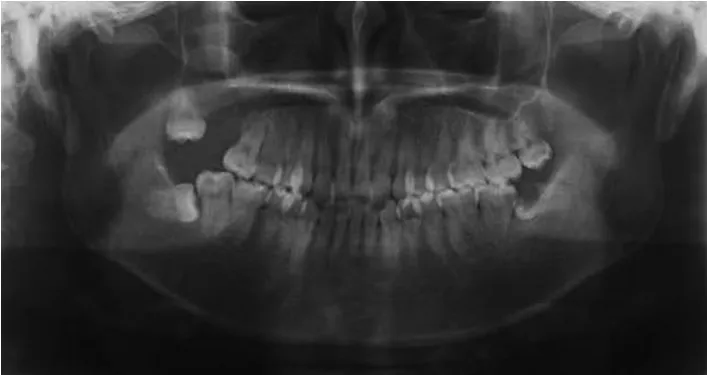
Panoramic radiographic finding. Panoramic radiograph revealing the cystic radiolucent lesion in the right maxilla elevating the floor of the right maxillary sinus, indicating the presence of a cystic lesion or odontogenic tumor of the right maxilla.
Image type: radiology (x_ray)